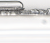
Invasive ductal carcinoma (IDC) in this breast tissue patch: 0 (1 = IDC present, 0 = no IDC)